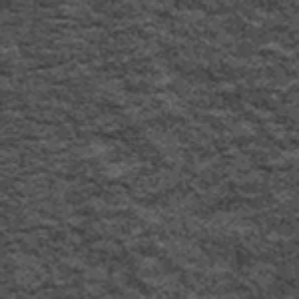
Label: frost